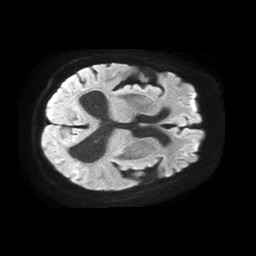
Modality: TRACE
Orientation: axial
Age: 83
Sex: female
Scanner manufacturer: philips
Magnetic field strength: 1.5 T
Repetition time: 4.6 s
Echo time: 0.08631 s